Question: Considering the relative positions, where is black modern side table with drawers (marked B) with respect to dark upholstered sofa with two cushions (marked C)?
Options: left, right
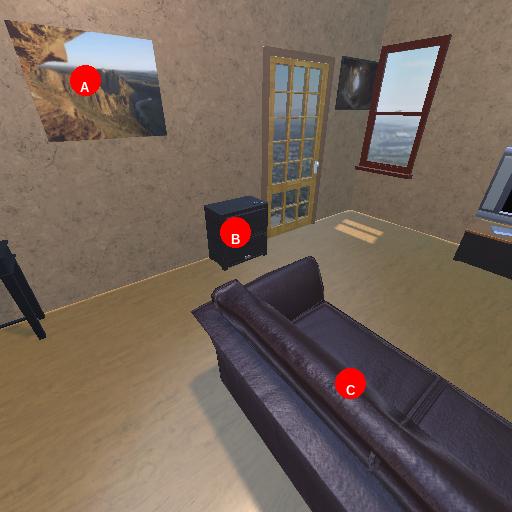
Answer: left